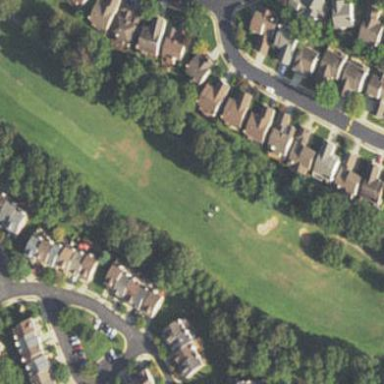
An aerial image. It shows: Golf fairway in the image.